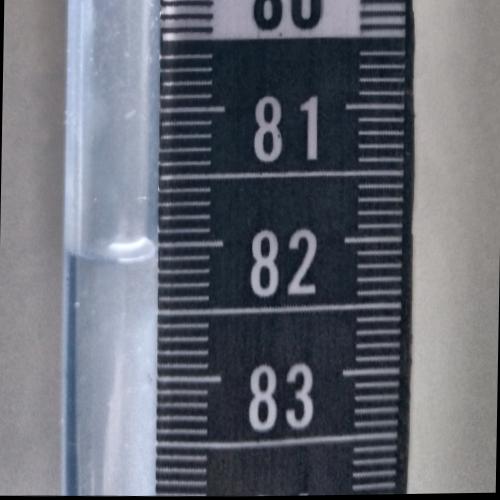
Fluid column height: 82.1 cm